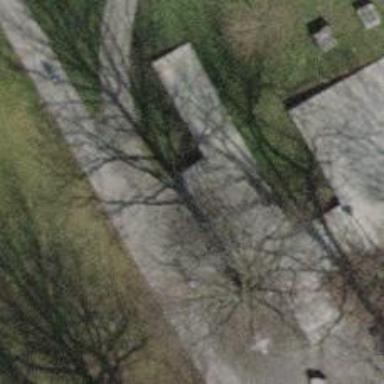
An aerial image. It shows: Set of concrete steps.